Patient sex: M
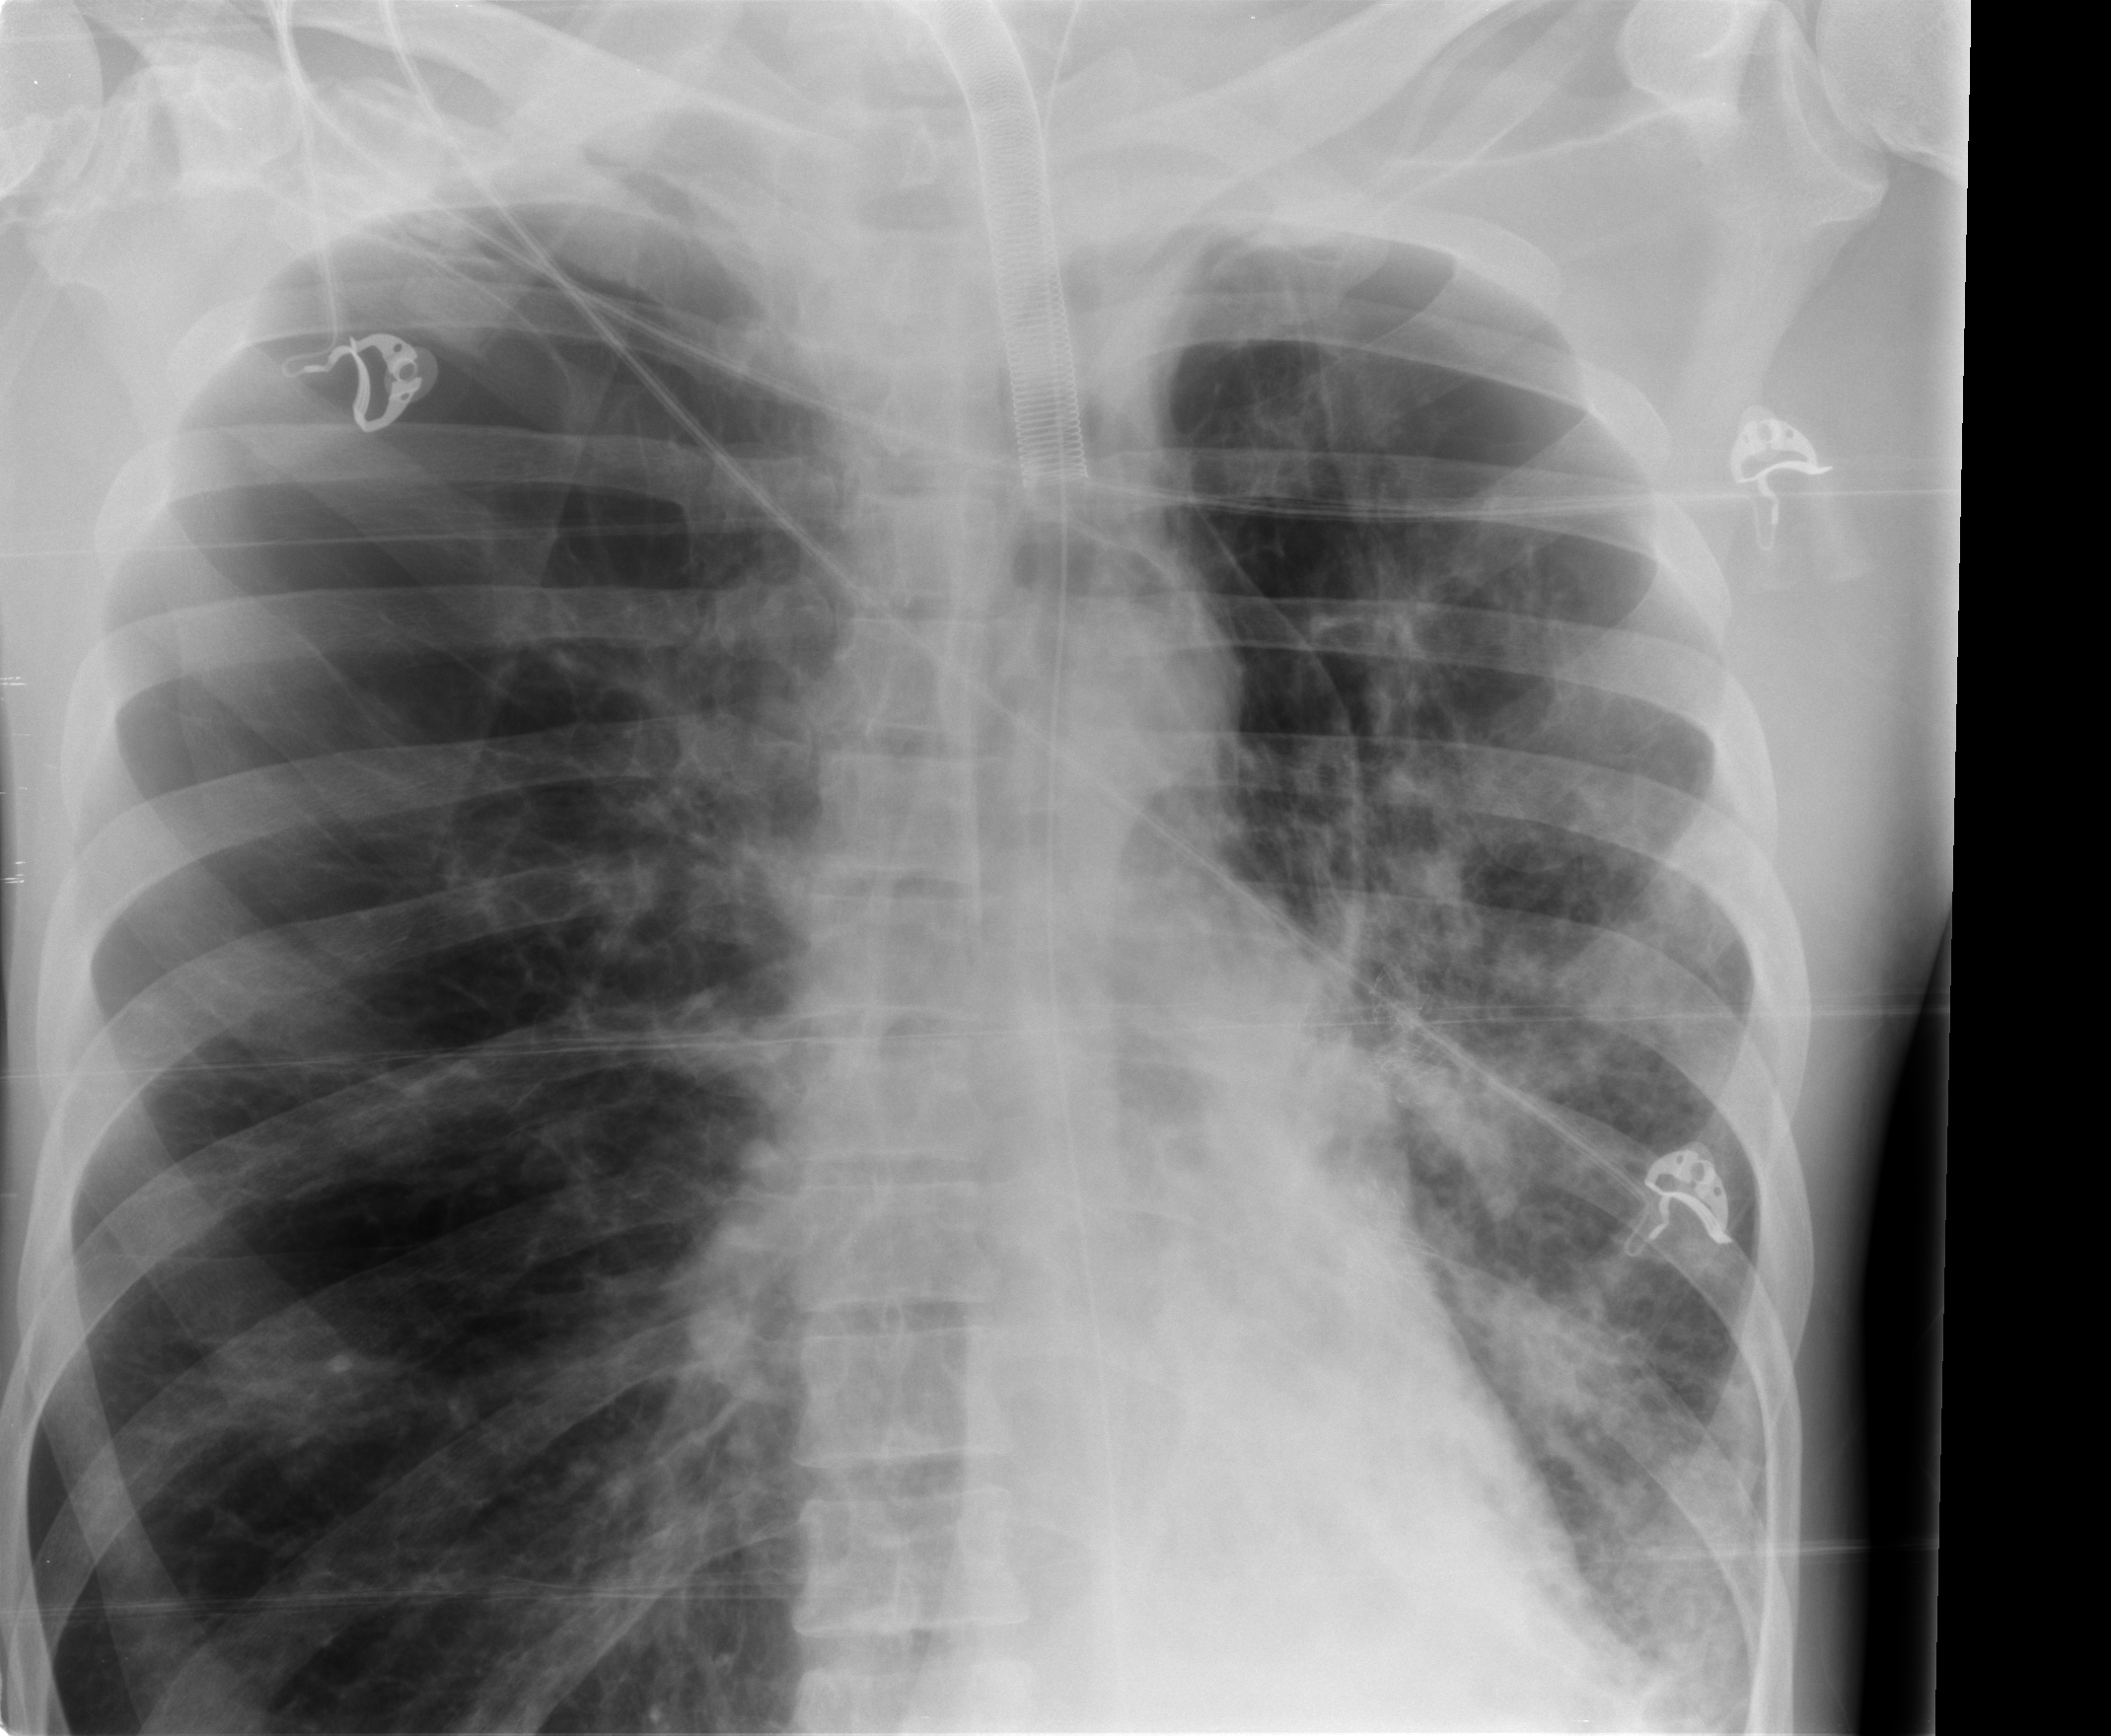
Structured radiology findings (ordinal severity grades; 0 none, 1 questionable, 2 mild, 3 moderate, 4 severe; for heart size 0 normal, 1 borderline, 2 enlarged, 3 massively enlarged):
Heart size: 0
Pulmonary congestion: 0
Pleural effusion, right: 0
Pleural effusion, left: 0
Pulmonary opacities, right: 0
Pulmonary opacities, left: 3
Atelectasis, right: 0
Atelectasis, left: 2